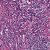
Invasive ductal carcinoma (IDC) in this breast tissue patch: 1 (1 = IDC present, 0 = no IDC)